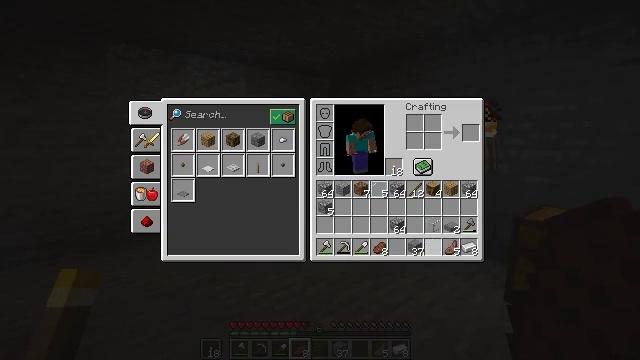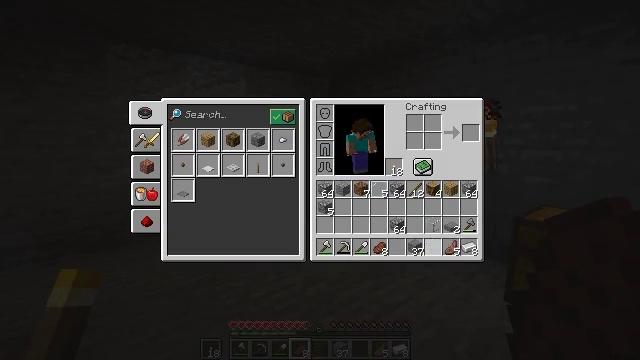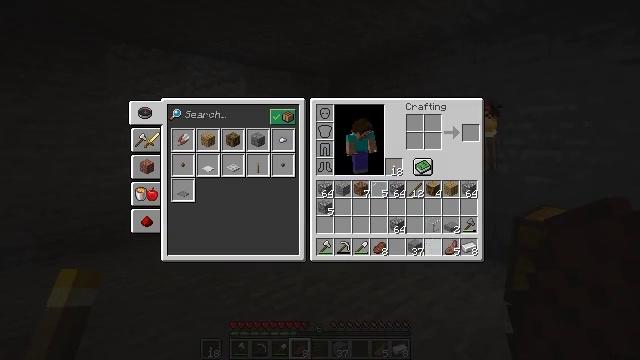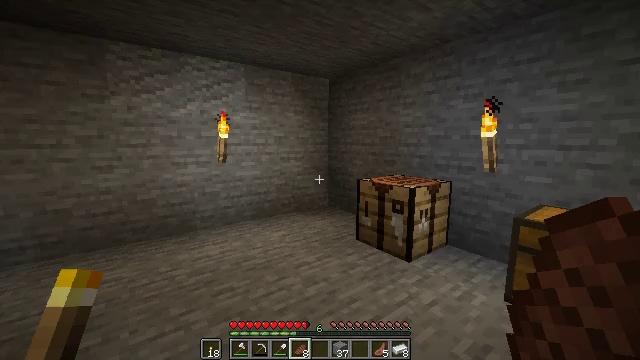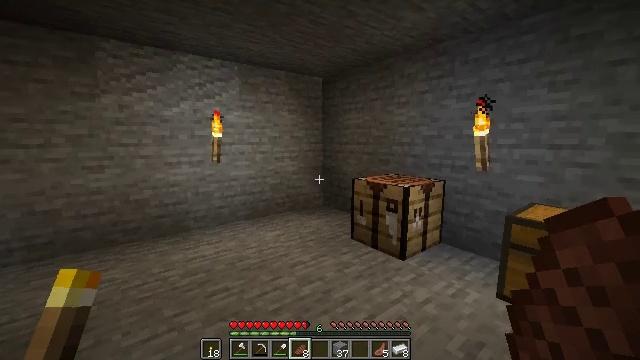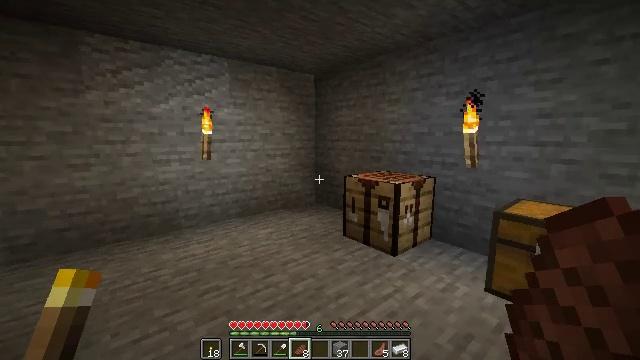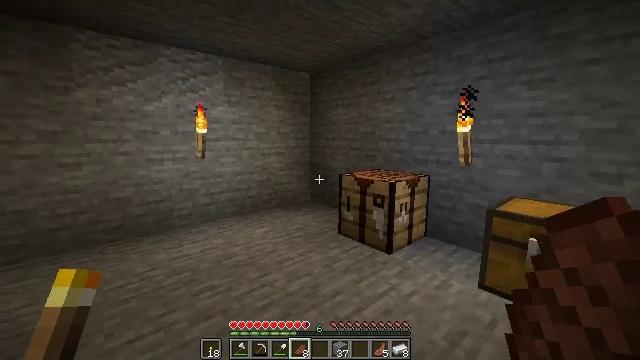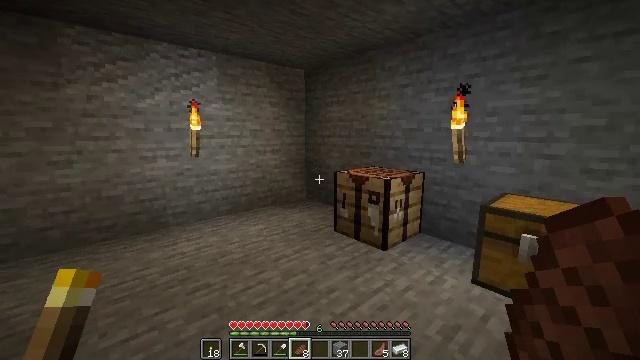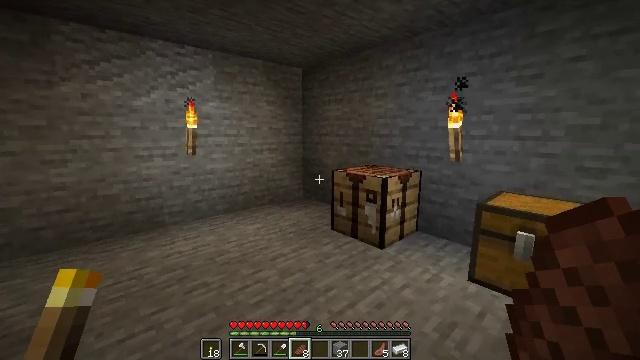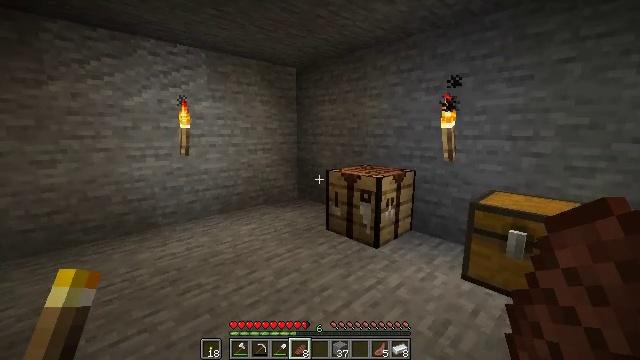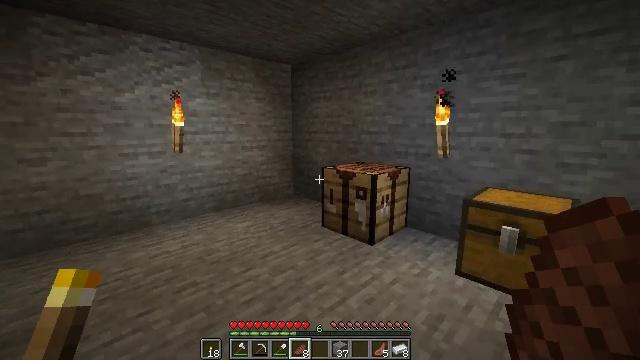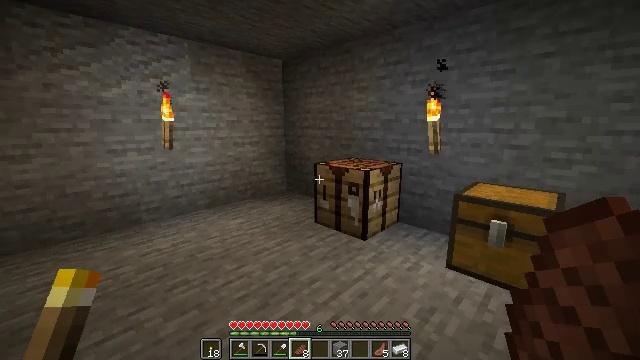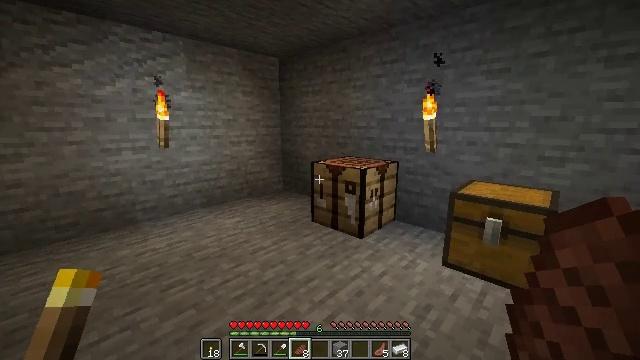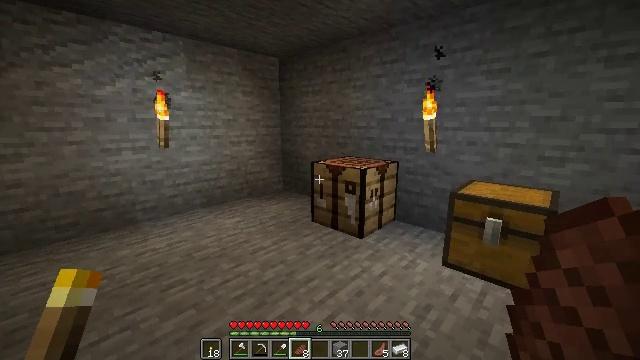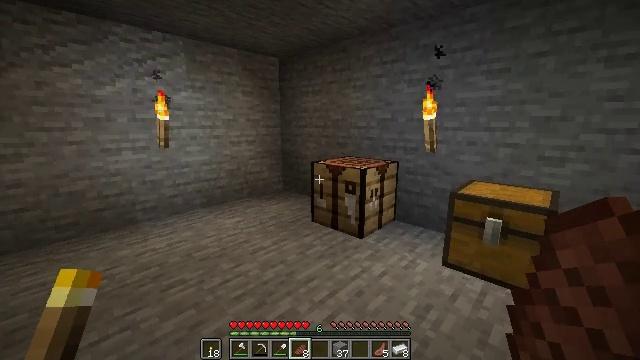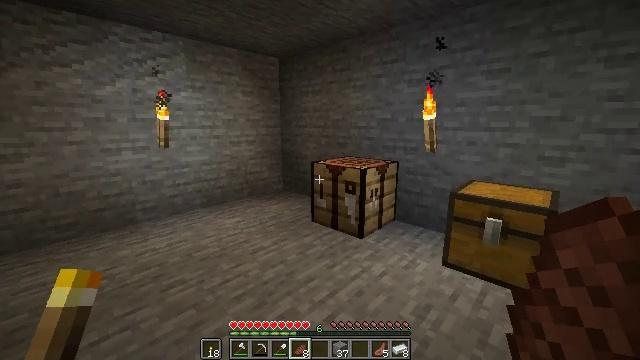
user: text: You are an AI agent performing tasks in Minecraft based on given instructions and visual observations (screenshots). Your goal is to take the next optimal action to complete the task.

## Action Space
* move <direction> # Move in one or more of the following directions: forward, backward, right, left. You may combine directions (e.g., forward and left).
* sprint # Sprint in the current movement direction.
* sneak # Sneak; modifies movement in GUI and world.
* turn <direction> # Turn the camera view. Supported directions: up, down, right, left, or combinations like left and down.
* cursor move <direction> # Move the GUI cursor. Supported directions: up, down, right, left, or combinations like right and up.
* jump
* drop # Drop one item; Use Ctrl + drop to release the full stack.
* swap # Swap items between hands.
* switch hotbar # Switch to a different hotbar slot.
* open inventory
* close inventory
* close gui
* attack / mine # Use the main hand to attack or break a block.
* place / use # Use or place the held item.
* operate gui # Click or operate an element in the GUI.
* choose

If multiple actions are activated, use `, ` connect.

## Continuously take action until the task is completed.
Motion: motion action
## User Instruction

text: Open the crafting table and craft stone stairs.
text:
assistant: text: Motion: sneak
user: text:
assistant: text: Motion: no_op
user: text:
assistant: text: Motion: no_op
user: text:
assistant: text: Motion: turn right
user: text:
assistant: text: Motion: turn right
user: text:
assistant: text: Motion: turn right
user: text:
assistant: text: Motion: turn right
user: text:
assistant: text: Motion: no_op
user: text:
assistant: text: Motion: turn right
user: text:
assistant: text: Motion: turn right, use / place
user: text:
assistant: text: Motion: turn right, use / place
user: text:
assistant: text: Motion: use / place
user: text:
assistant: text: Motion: use / place
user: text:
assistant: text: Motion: no_op
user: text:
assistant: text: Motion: no_op
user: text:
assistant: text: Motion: no_op
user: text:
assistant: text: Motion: no_op
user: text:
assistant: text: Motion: no_op
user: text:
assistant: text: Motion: no_op
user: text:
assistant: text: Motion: no_op
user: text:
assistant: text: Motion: move forward
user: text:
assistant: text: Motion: move forward, turn right and down
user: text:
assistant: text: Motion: move forward, turn down
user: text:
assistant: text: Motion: move forward, turn down
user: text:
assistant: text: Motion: move forward, use / place
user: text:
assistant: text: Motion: use / place
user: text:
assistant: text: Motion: use / place
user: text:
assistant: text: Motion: no_op
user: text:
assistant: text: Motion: no_op
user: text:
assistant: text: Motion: no_op